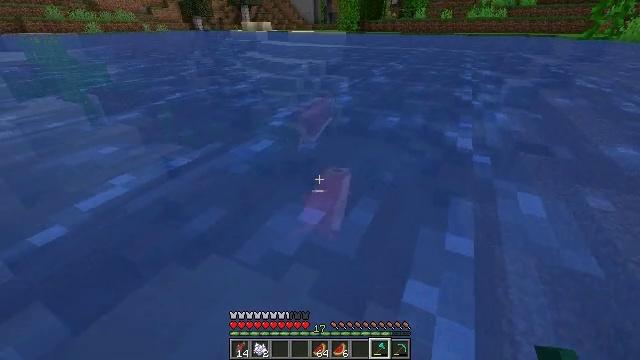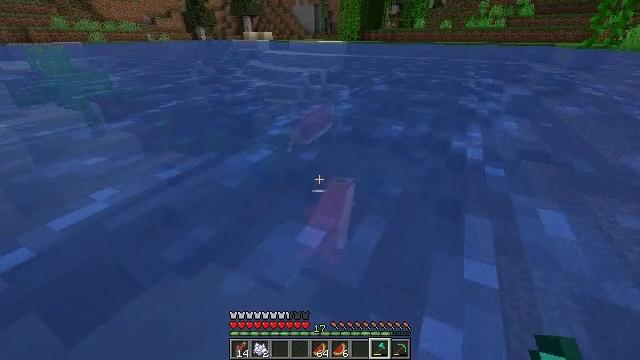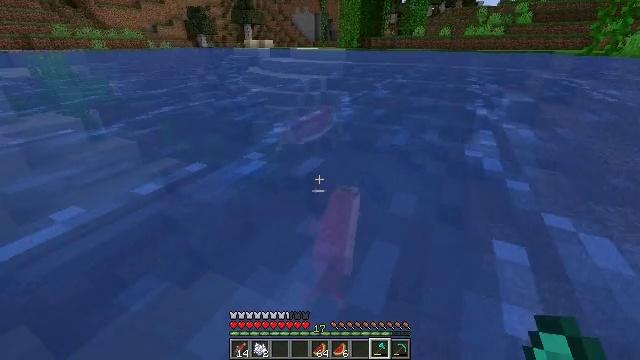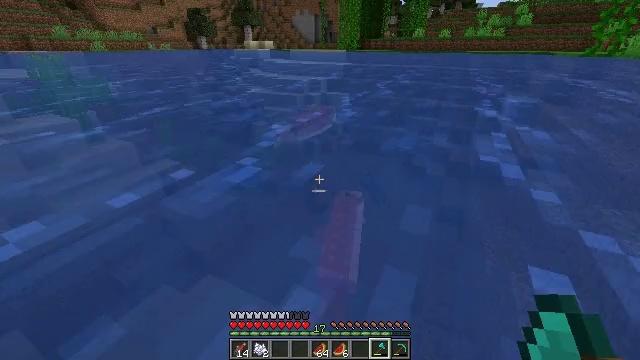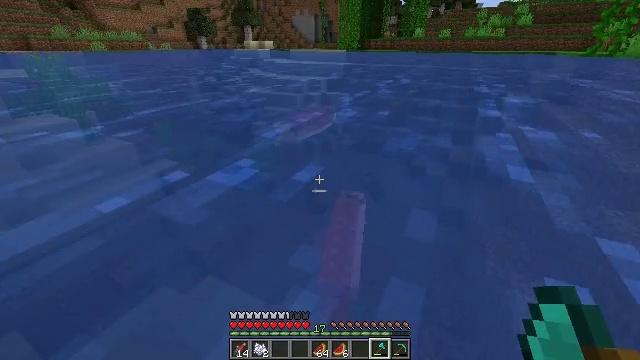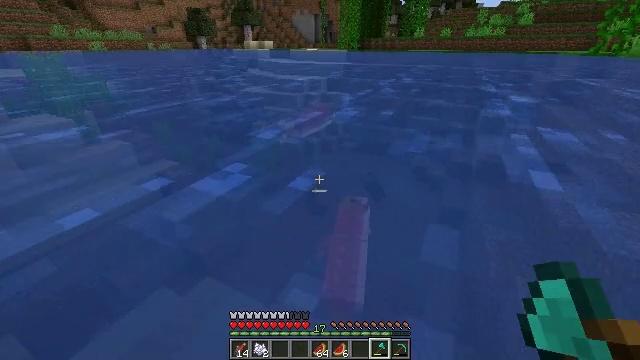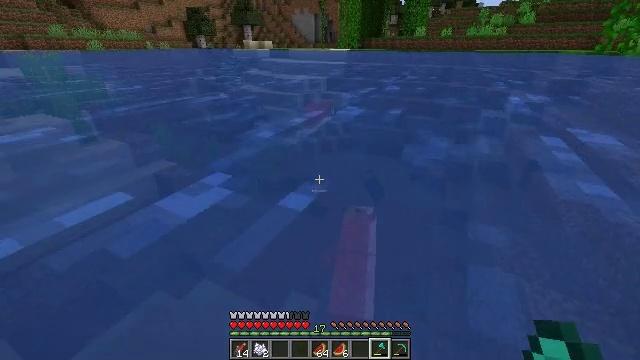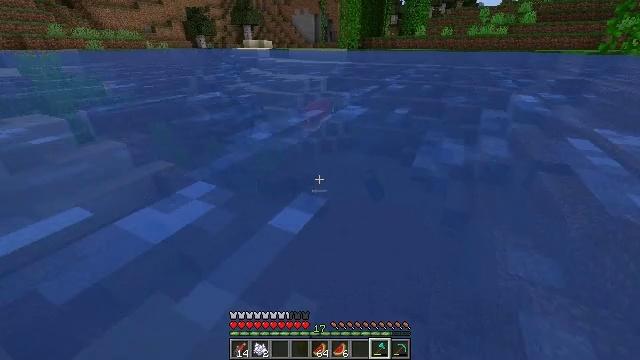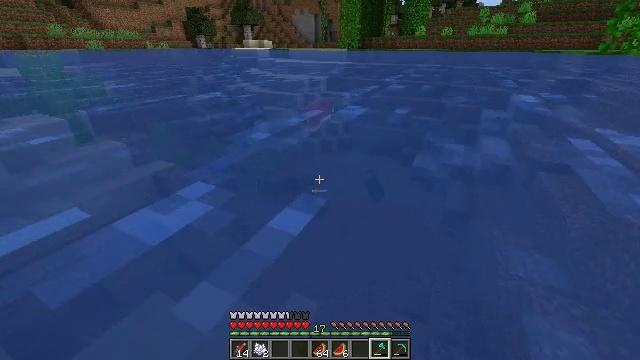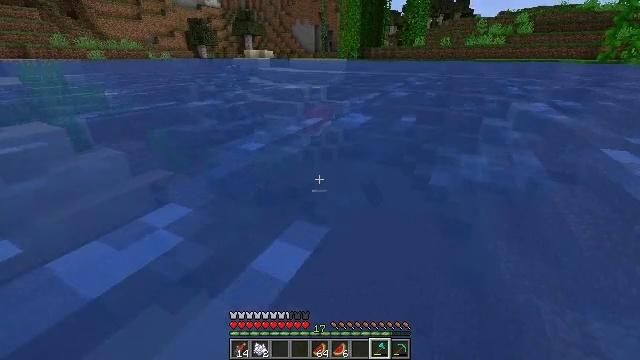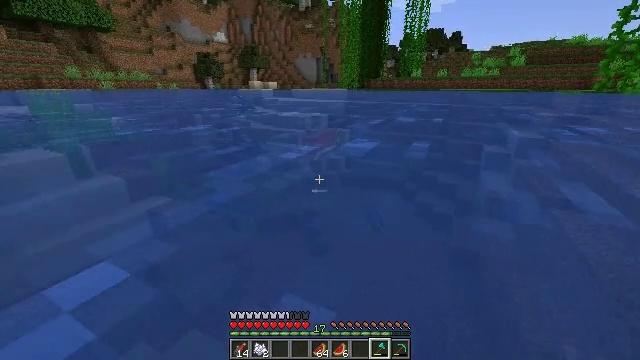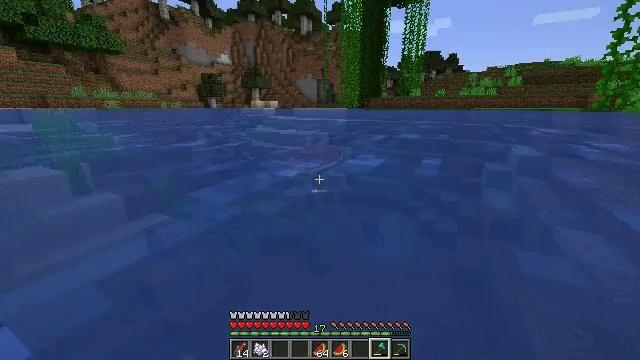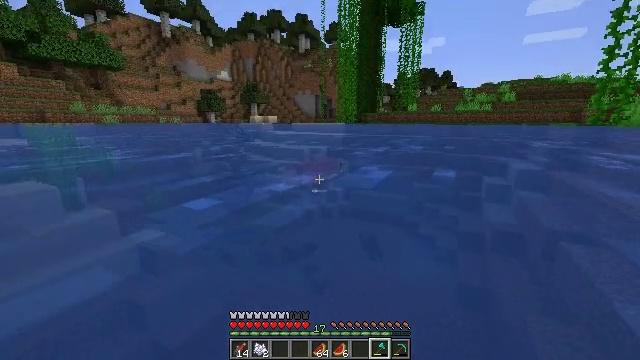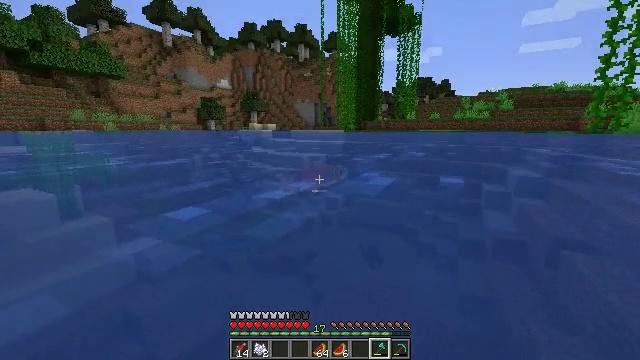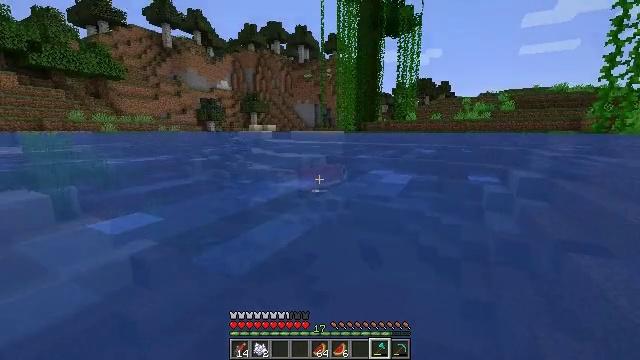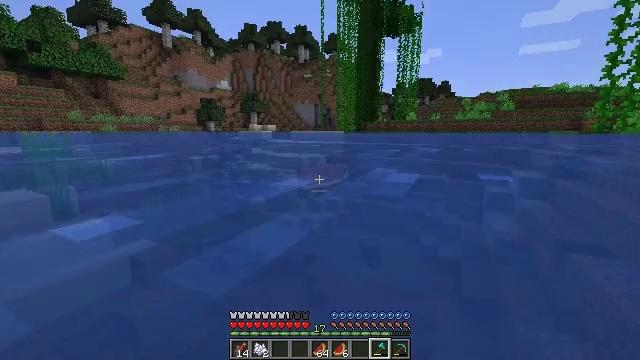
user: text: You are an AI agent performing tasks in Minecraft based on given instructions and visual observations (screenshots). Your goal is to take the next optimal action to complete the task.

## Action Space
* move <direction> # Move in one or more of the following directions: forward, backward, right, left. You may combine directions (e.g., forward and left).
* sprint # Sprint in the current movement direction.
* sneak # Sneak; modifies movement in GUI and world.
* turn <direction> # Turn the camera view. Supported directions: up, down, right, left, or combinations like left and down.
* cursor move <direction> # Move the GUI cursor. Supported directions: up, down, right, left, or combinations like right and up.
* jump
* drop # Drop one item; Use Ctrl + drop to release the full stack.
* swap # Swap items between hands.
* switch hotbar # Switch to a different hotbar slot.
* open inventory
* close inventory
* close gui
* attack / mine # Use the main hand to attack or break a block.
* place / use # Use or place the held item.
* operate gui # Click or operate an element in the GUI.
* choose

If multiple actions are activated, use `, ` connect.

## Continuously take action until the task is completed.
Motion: motion action
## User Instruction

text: Hunt a salmon.
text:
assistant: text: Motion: move forward, sprint, turn up
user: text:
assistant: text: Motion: move forward, turn up
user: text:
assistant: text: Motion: move forward
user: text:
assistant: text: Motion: move forward
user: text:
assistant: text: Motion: move forward
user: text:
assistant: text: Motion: move forward, attack / mine
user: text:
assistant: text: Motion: move forward, sprint, attack / mine
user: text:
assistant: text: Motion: move forward, sprint, attack / mine
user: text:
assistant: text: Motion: move forward, sprint, turn up, attack / mine
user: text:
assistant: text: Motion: move forward, sprint, turn up
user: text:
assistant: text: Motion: move forward, turn up
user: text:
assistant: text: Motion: move forward, turn up
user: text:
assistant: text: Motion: move forward, turn up
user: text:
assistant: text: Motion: move forward
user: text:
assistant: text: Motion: move forward, attack / mine
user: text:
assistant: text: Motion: move forward, sprint, attack / mine
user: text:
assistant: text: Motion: move forward, sprint, attack / mine
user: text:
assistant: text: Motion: move forward, sprint, attack / mine
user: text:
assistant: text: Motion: move forward, sprint
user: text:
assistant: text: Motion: move forward
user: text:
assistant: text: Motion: move forward, turn right
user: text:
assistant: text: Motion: move forward, turn right
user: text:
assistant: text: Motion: move forward
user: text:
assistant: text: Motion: move forward
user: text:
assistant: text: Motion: move forward, sneak
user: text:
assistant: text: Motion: move forward, sneak
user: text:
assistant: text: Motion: move forward, sneak, turn right and up
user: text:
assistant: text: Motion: move forward, sneak, turn up
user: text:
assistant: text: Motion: move forward, turn left and up
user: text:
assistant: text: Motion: move forward, turn up